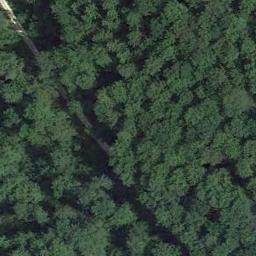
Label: forest